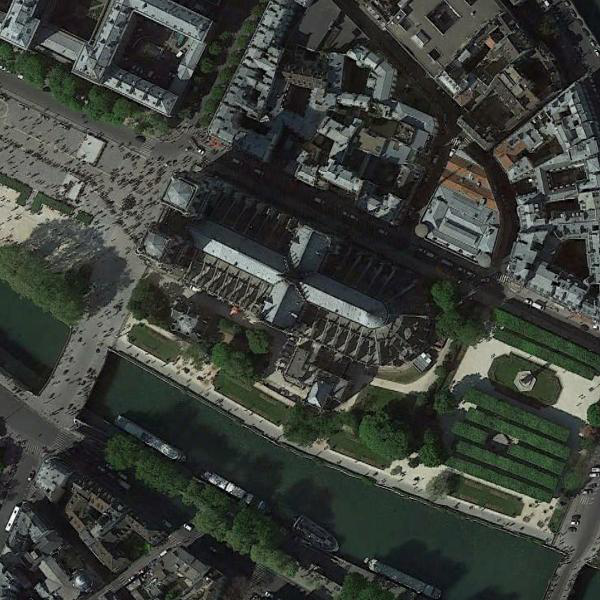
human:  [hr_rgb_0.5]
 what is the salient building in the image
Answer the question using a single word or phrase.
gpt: church